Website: lowes
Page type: customer-info-address
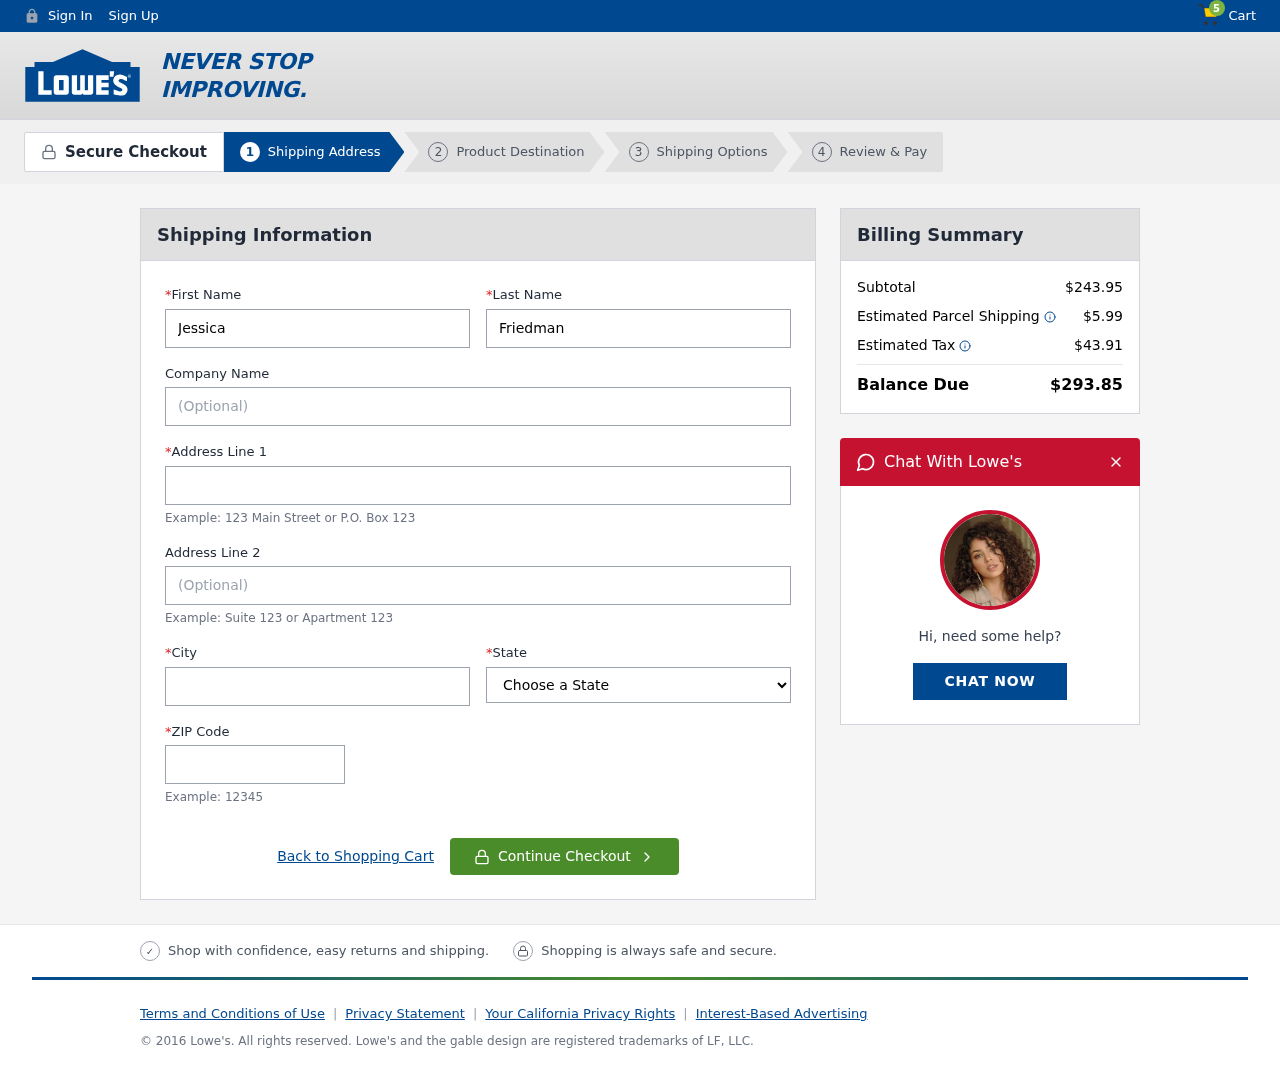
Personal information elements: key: PII_CITY
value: Hughesmouth
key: PII_FIRSTNAME
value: Jessica
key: PII_LASTNAME
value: Friedman
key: PII_POSTCODE
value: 33835
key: PII_STATE
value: Maryland
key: PII_STREET
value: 428 Stafford Fall Suite 286
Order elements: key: ORDER_NUM_ITEMS
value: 5
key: ORDER_SUBTOTAL
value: $243.95
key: ORDER_SHIPPING_COST
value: $5.99
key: ORDER_TAX
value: $43.91
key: ORDER_TOTAL
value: $293.85